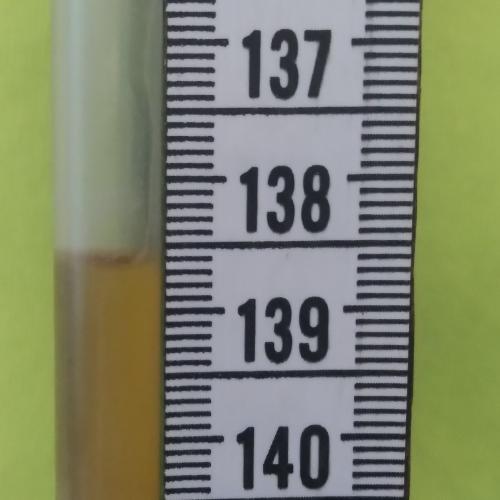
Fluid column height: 138.6 cm